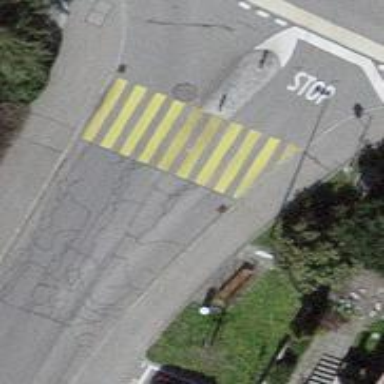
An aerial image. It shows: Marked road crossing.